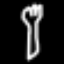
Label: fork